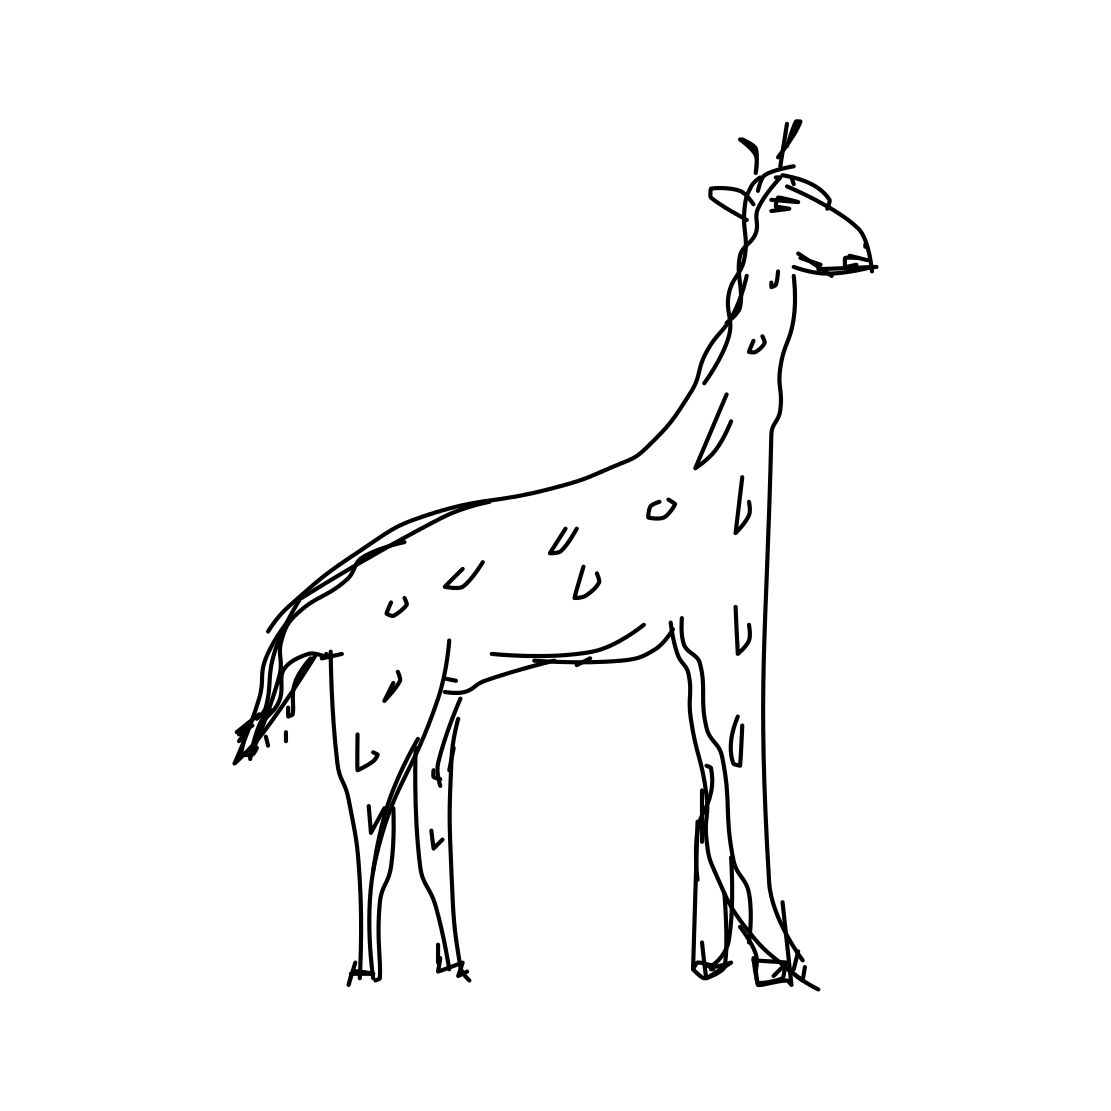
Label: giraffe